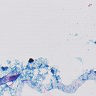
Metastatic tissue present: no